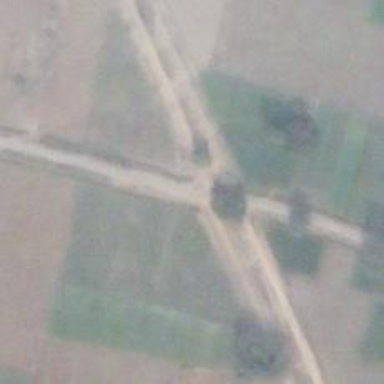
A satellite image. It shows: Unclassified road with bridge.